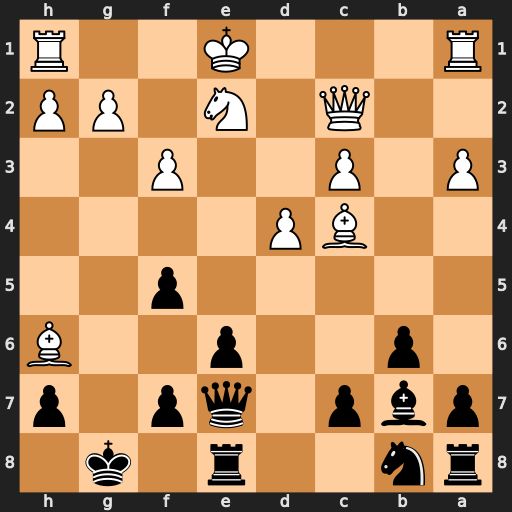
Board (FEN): rn2r1k1/pbp1qp1p/1p2p2B/5p2/2BP4/P1P2P2/2Q1N1PP/R3K2R
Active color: b
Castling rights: KQ
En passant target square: -
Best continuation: Qh4+ Kf1 Qxh6